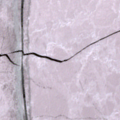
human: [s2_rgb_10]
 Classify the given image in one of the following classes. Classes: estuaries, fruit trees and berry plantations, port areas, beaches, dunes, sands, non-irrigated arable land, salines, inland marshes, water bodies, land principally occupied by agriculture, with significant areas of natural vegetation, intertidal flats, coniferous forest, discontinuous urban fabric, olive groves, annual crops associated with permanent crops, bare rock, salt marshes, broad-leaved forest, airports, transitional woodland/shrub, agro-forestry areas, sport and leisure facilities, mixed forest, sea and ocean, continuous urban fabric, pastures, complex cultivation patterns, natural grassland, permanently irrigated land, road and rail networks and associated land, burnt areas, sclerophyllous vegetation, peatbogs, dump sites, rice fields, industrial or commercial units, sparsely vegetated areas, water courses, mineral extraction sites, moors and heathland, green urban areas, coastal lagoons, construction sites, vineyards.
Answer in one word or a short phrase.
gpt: sea and ocean